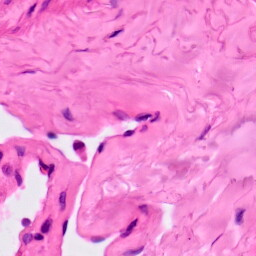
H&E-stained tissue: Lung